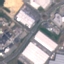
Label: Industrial